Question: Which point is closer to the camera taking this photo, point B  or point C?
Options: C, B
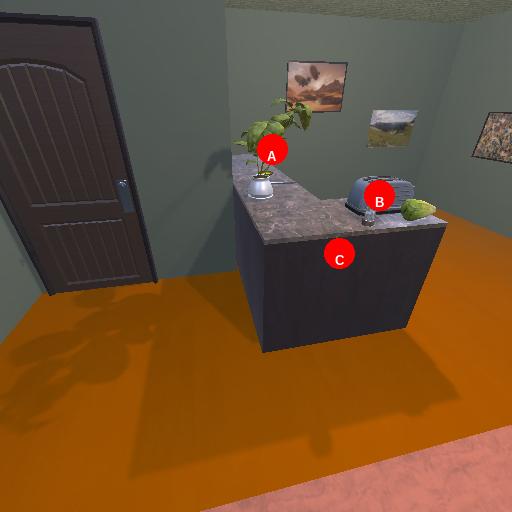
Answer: C